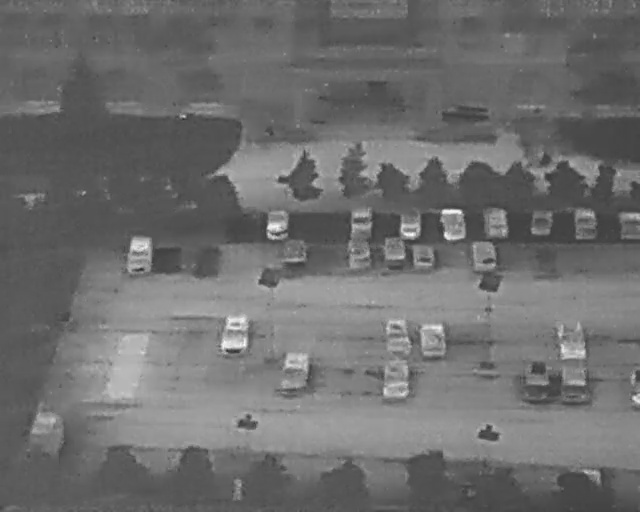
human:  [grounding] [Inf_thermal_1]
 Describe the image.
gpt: In the satellite image, there is  <ref>1 medium car </ref> <box>[[18, 46, 25, 51, 2]]</box> located at left,  <ref>8 medium car </ref> <box>[[40, 41, 45, 46, 2], [53, 40, 59, 45, 2], [61, 41, 66, 46, 2], [43, 46, 48, 51, 2], [53, 46, 58, 51, 2], [33, 62, 40, 68, 4], [58, 63, 65, 68, 174], [64, 63, 70, 69, 177]]</box> located at center,  <ref>6 medium car </ref> <box>[[68, 40, 73, 46, 174], [74, 40, 80, 45, 177], [81, 41, 87, 45, 5], [88, 40, 94, 45, 179], [73, 47, 77, 52, 177], [85, 63, 92, 69, 174]]</box> located at right,  <ref>1 small car </ref> <box>[[95, 42, 100, 45, 2]]</box> located at right,  <ref>2 small car </ref> <box>[[59, 46, 63, 50, 177], [63, 47, 68, 52, 177]]</box> located at center,  <ref>2 medium car </ref> <box>[[42, 69, 49, 75, 6], [58, 71, 65, 76, 3]]</box> located at bottom,  <ref>2 medium car </ref> <box>[[80, 71, 87, 76, 179], [86, 71, 92, 77, 2]]</box> located at bottom right,  <ref>1 small car </ref> <box>[[95, 74, 102, 77, 2]]</box> located at bottom right.